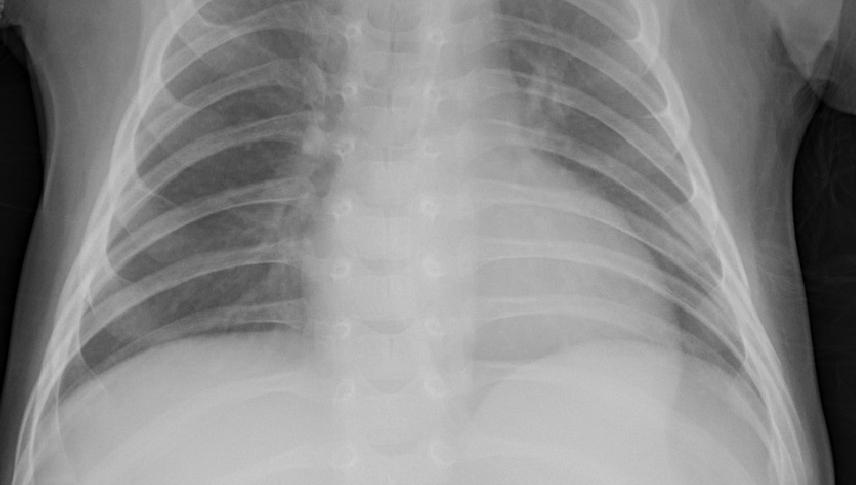
Diagnosis: PNEUMONIA